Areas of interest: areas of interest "Park Square"
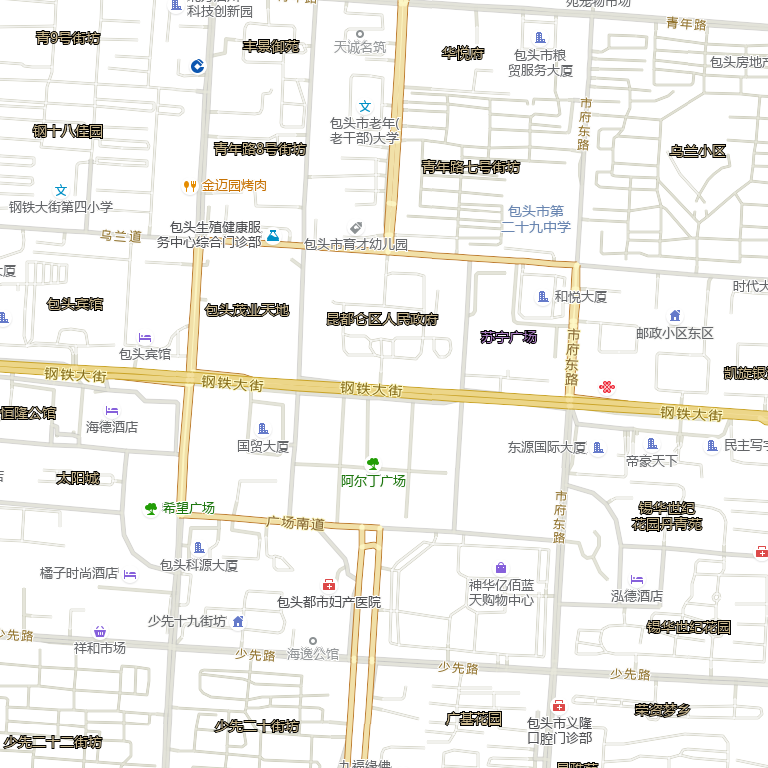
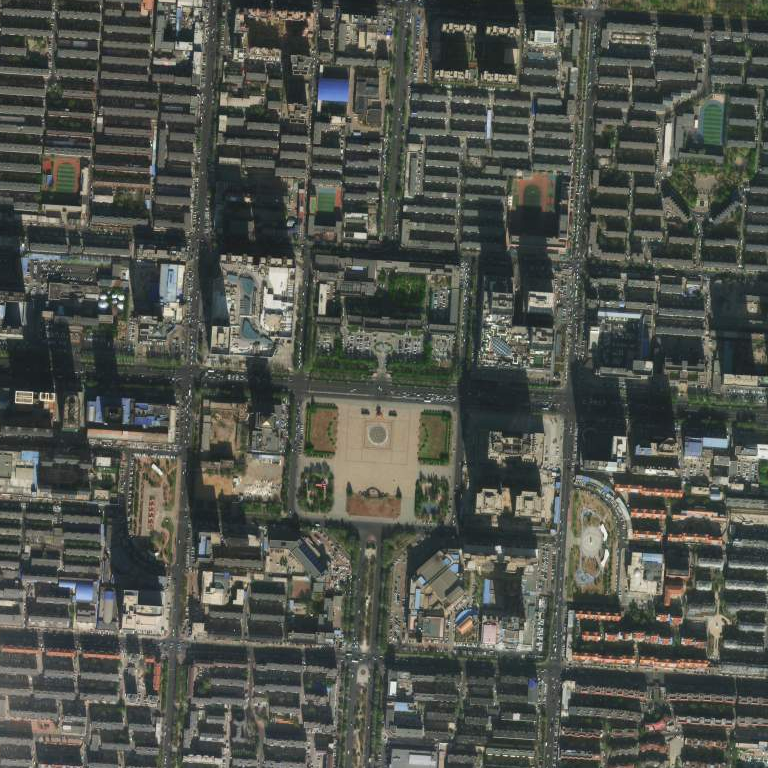